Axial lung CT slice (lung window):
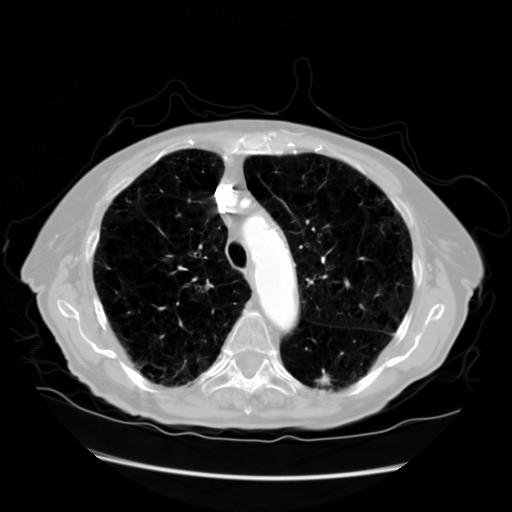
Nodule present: yes
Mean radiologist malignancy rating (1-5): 4.25